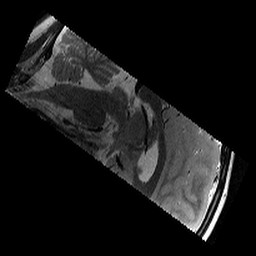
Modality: T2w
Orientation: sagittal
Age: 9
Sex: male
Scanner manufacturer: siemens
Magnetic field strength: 3 T
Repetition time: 9.23 s
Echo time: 0.067 s